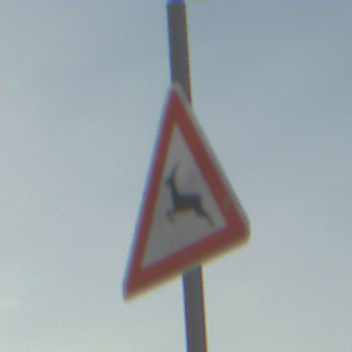
Verkehrszeichen: WildwechselRechts
Umgebung: Outdoor, Suburban
Tageszeit: MorningAfternoon
Wetter: PartlyCloudy
Licht: Natural
Jahreszeit: NotSpecified
Kontrast: HighContrast